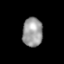
Tissue: lung
Cell type: T cells
Senescence score: 0.2348
Nuclear area (px): 570
Mean DAPI intensity: 156.028